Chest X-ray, PA view. Patient: 70 years old, sex M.
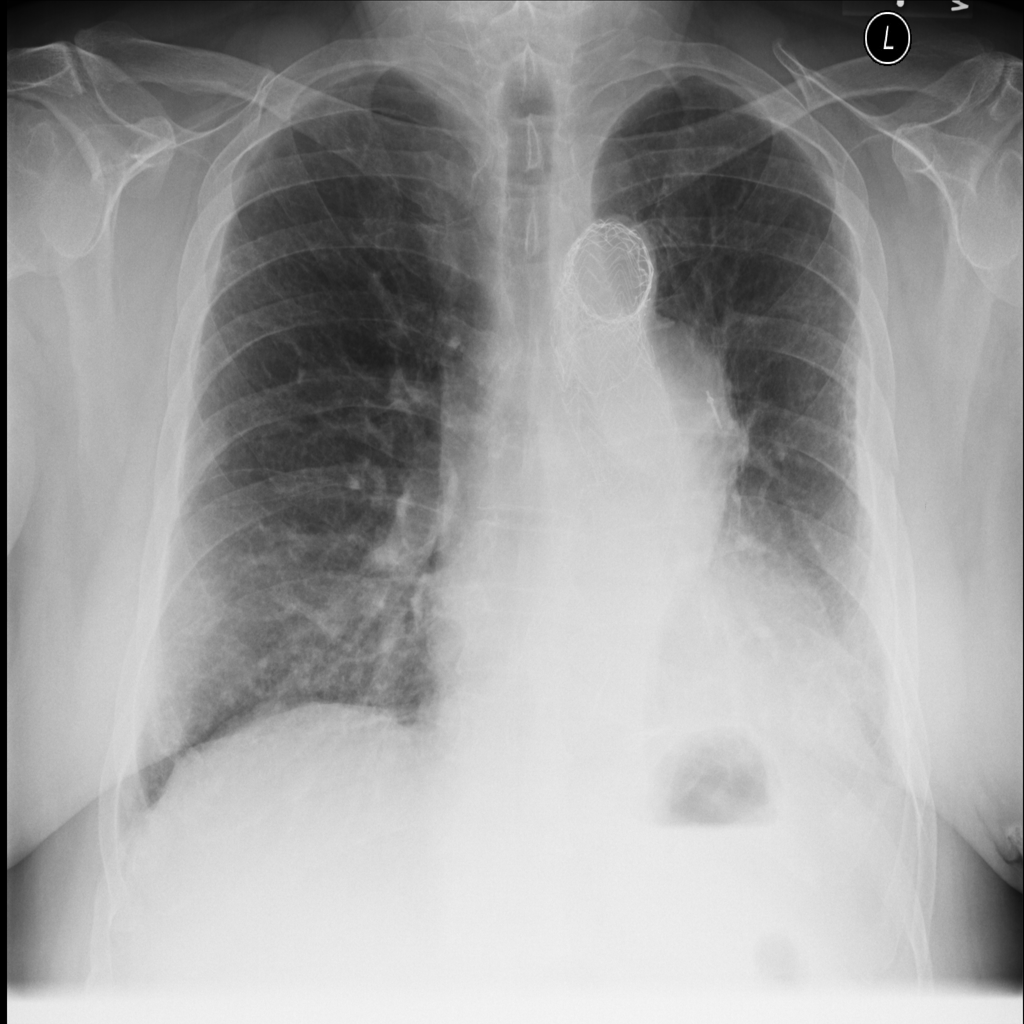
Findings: Atelectasis, Infiltration